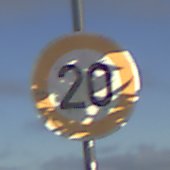
Verkehrszeichen: Geschwindigkeit20
Umgebung: Outdoor, Nature
Tageszeit: SunriseSunset
Wetter: PartlyCloudy
Licht: Natural
Jahreszeit: NotSpecified
Kontrast: HighContrast